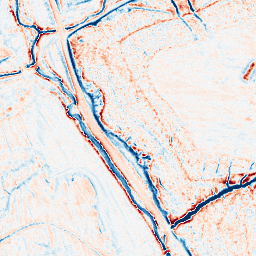
Category: edge_preserving
Decomposition family: anisotropic_diffusion
Decomposition parameters: iterations: 50
kappa: 100
gamma: 0.05
Upsampling method: bspline
Upsampling parameters: scale: 8
Upsampling scale: 8